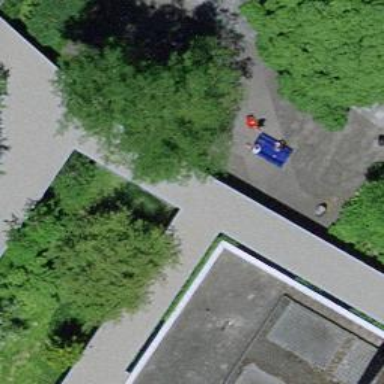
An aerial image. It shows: View of roof of building.